Question: While attempting to build or open a project in Visual Studio 2015 Update 3, I keep getting errors around nuget package management.
Whenever I build the project the first time after opening VS, I get the error message below.
I also get it when I try to open the nuget package manager dialog.
Here is the error :
'''
An exception was thrown while initializing part
"Nuget.PackageManagement.VisualStudio.VSolutionManager".
GetFullVsVersionString must be called on the UI thread.
'''

---
I figured out problem is from telerik extensions.
I cleared VS log and grabed that error like this :
<URL>
How can i fix it without disabling Telerik Extensions?
---
Telerik extensions are latest version - I uninstalled them & Installed them again.
Problem was there after reinstall.
Those extensions are : (3 Extensions)
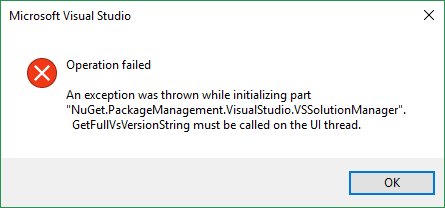
Answer: I suggest you could first clean ComponentModelCache and do a initial operation to VS.
If the issue persists, the only issue is related to extension with and you have to <URL>.